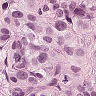
Metastatic tissue present: yes